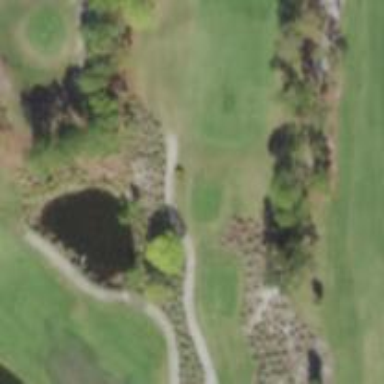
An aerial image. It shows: Service road designated as golf cart path.